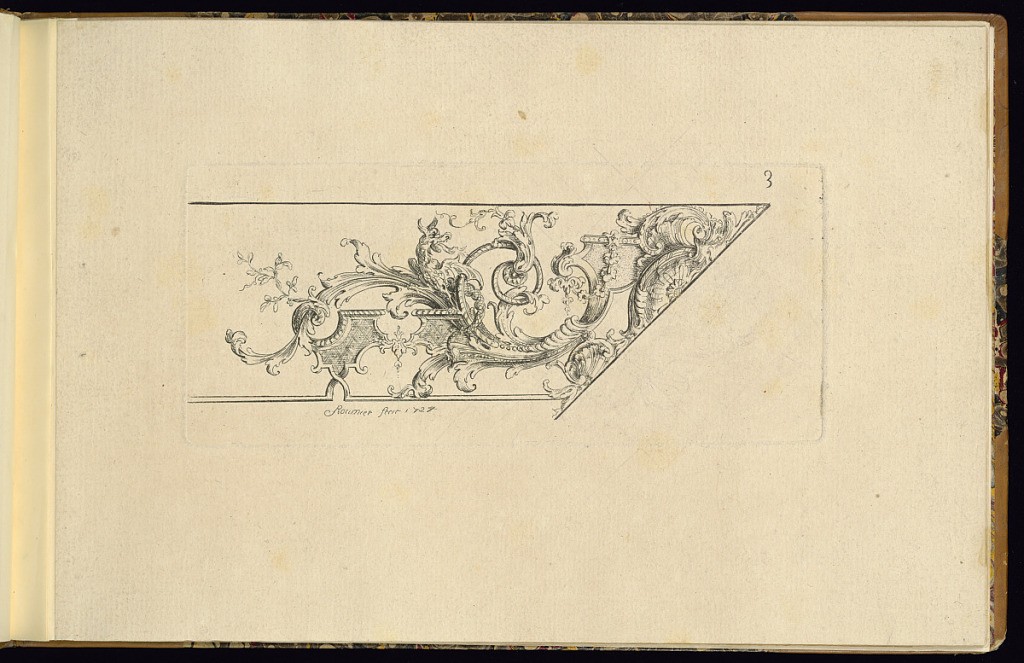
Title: Detail from a Frame or Molding Design
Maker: François Roumier, French, 16..–1748
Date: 1724
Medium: Etching on paper
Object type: Print
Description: Design for a corner detail of a frame or molding featuring scrolling leaves, acanthus leaves, strapwork, diaper and flower pattern, fleurons, rosettes, gadrooning, and a dragon. Sketched graphite lines added as well as a grid pattern in graphite to the right section of the design. The plate is signed, numbered, and dated.